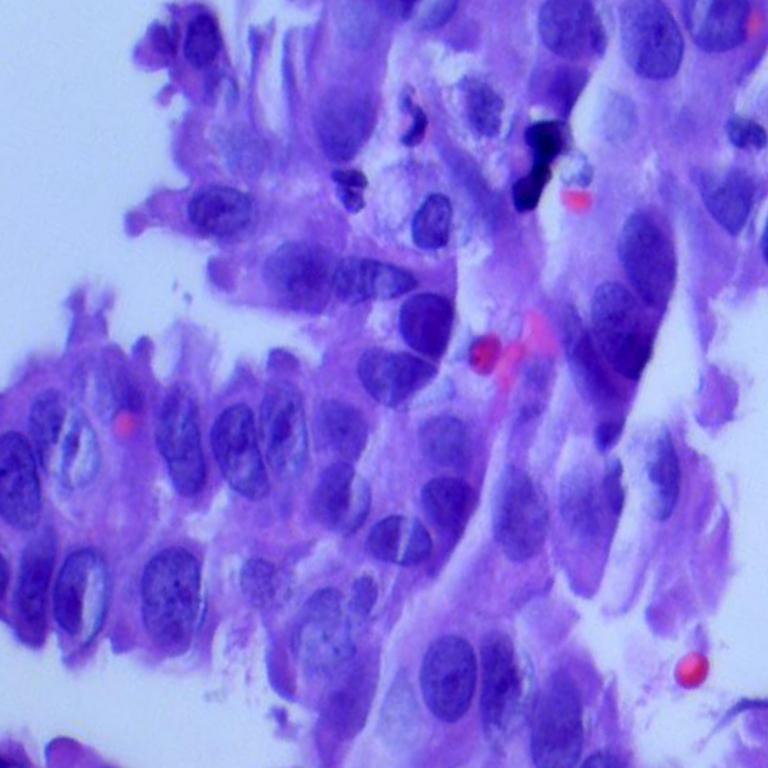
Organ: lung
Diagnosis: adenocarcinomas